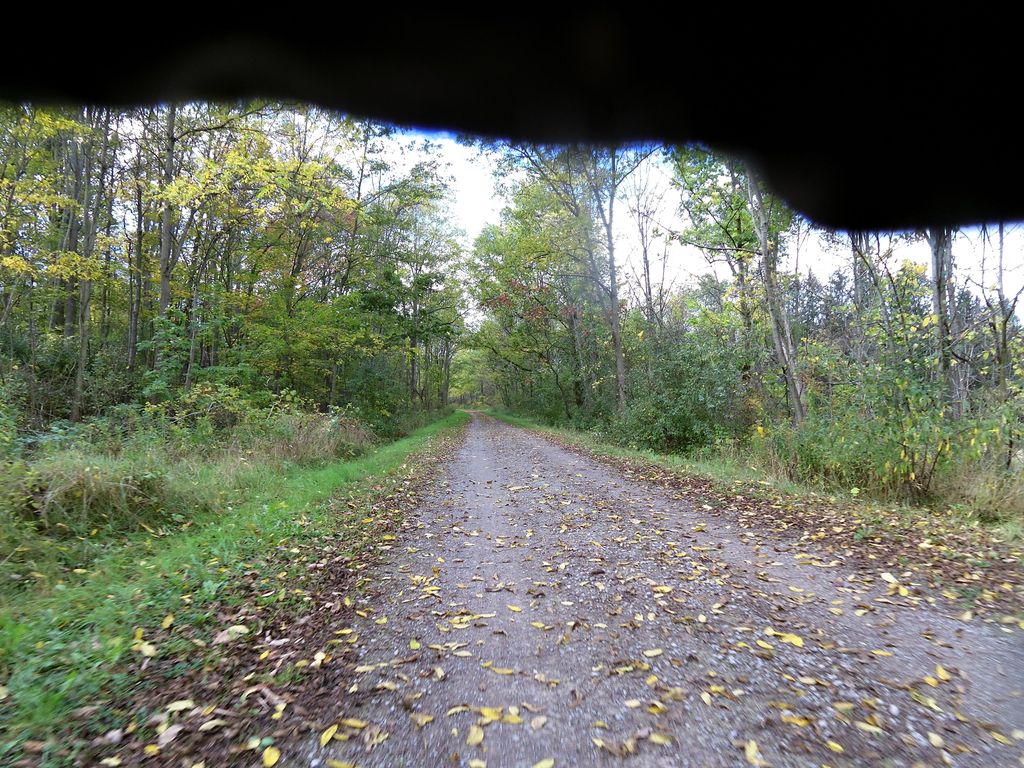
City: hamilton